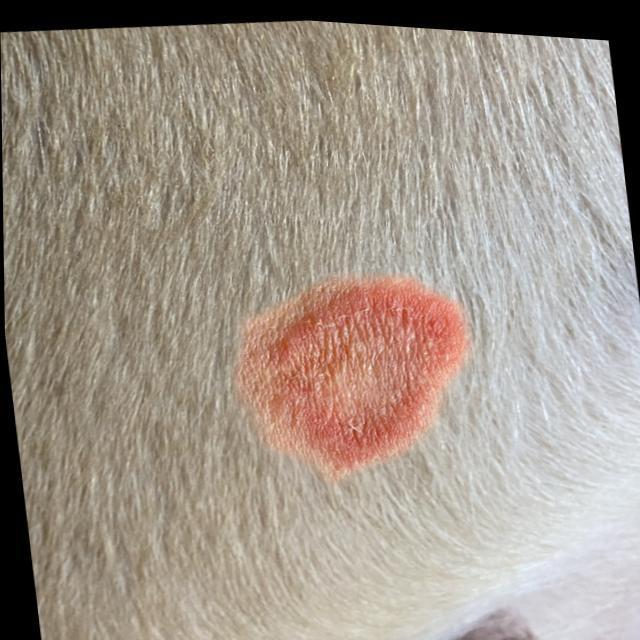
Canine ringworm (Dermatophytosis) — fungal infection caused by Microsporum or Trichophyton. Presents with circular alopecia, scaling, crusting, and broken hairs.